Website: bh-photo
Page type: customer-info-address
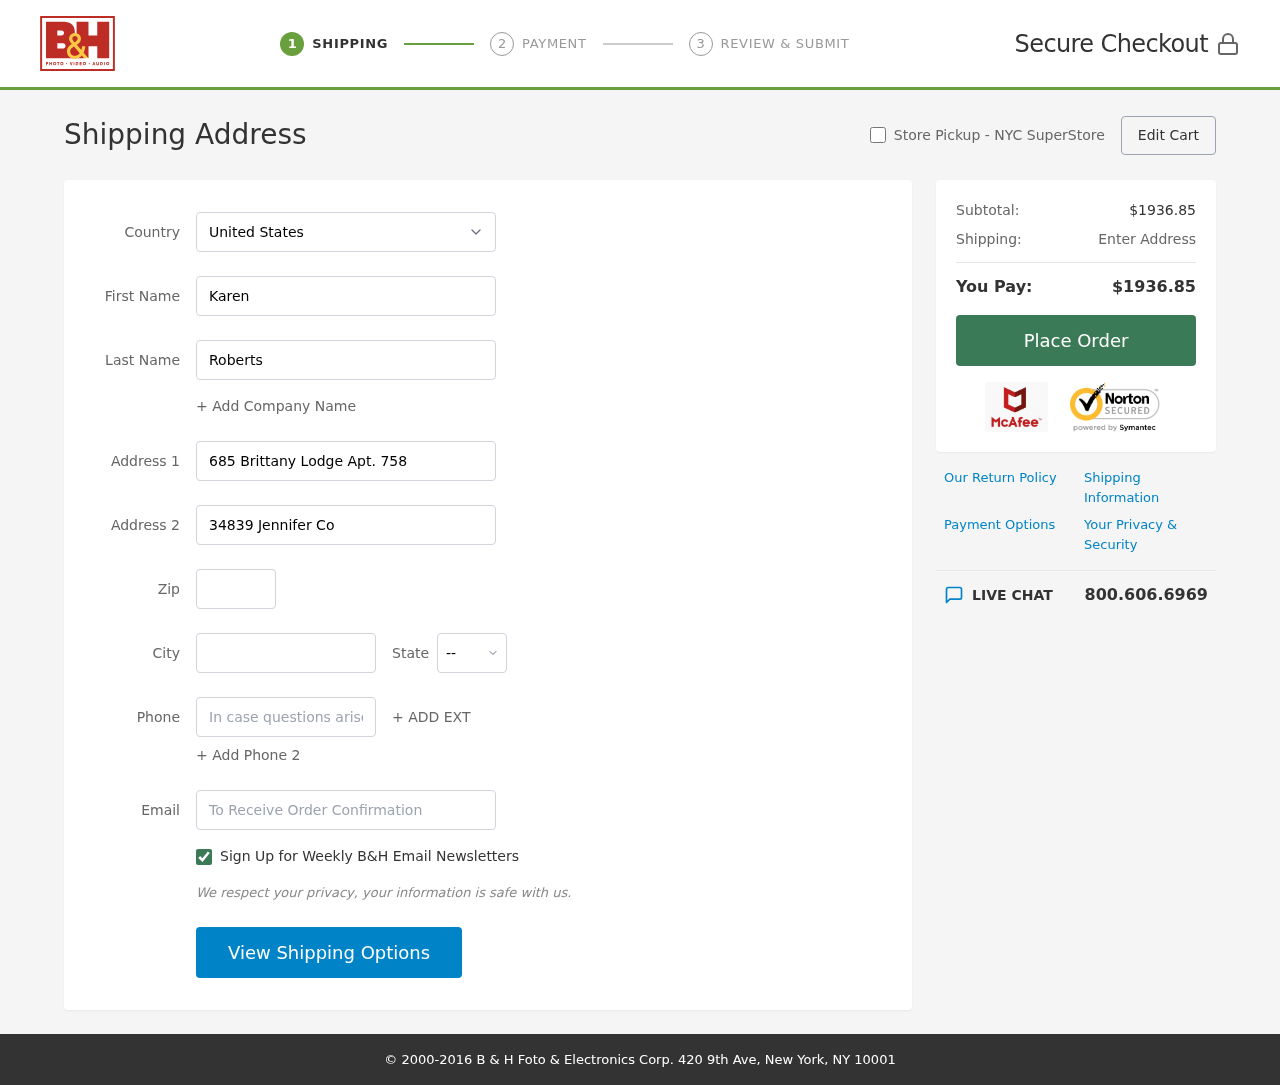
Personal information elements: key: PII_CITY
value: Collierberg
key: PII_COUNTRY
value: United States
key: PII_EMAIL
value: karen.roberts@gmail.com
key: PII_FIRSTNAME
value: Karen
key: PII_LASTNAME
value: Roberts
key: PII_PHONE
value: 9859730239
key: PII_POSTCODE
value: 92492
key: PII_STATE_ABBR
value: NV
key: PII_STREET
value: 685 Brittany Lodge Apt. 758
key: PII_STREET2
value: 34839 Jennifer Common Suite 567
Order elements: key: ORDER_SUBTOTAL
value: $1936.85
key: ORDER_TOTAL
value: $1936.85